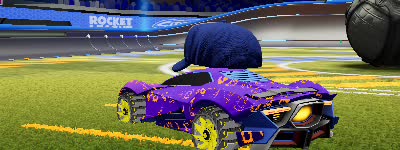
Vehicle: werewolf